I will show an image sequence of human cooking. I have annotated the images with numbered circles. Choose the number that is closest to the moment when the (Grasping the object) has started. You are a five-time world champion in this game. Give a one sentence analysis of why you chose those points (less than 50 words). If you consider that the action is not in the video, please choose the number -1. Provide your answer at the end in a json file of this format: {"points": []}
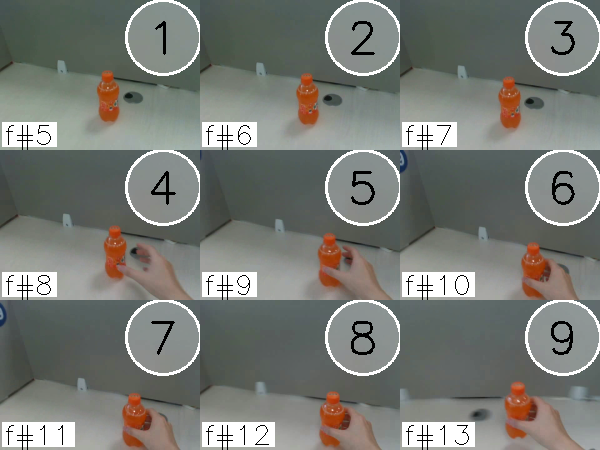
Frame 6 shows the clearest moment of hand-object contact.
{"points": [6]}